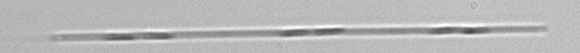
Label: Leptocylindrus